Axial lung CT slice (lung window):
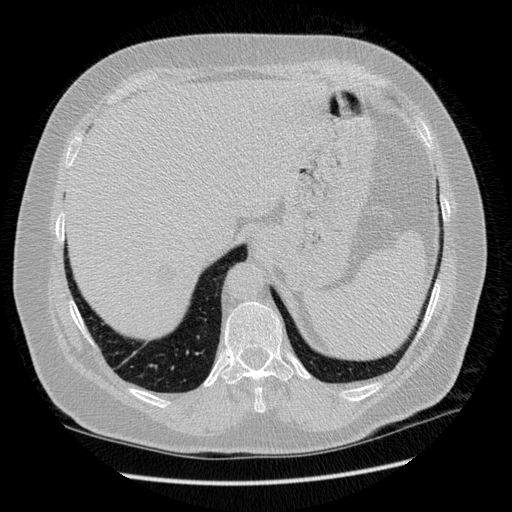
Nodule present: no